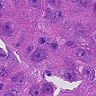
Metastatic tissue present: yes